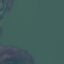
Land use / land cover class: SeaLake